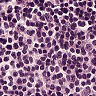
Metastatic tissue present: no